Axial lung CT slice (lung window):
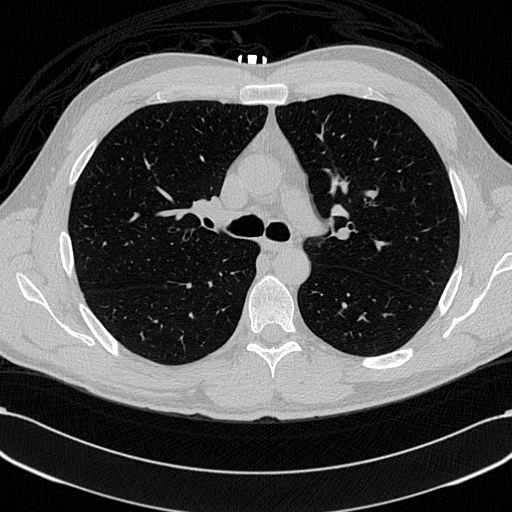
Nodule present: no